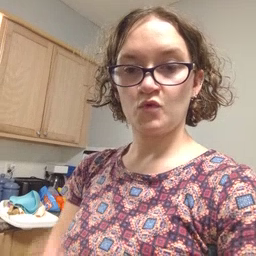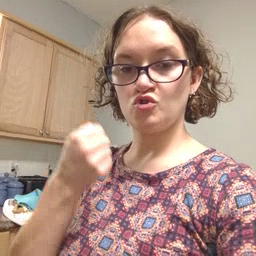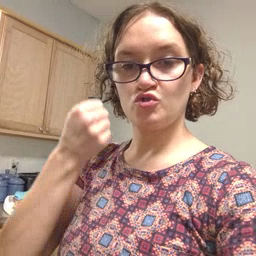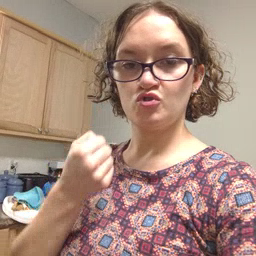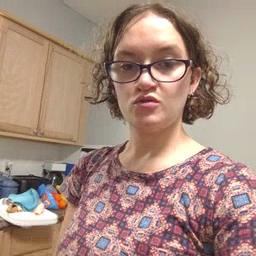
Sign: car